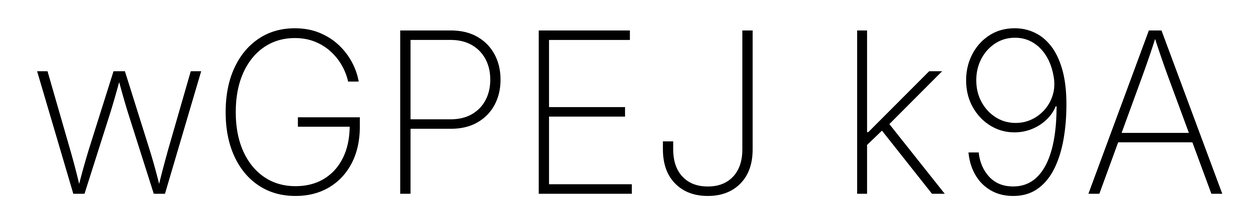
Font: Inter_ExtraLight